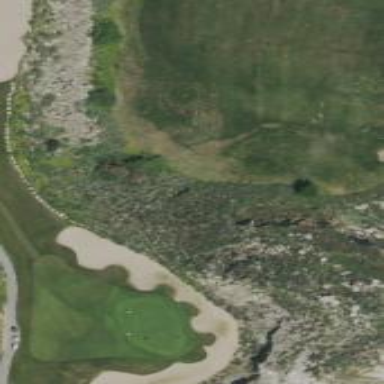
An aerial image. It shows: Golf bunker filled with sandy terrain.